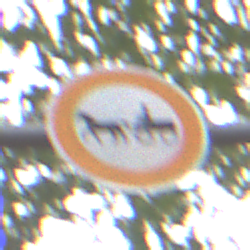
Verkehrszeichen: VerbotGespannfuhrwerke
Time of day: MorningAfternoon
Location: Outdoor (Urban)
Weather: Overcast
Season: NotSpecified
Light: Natural